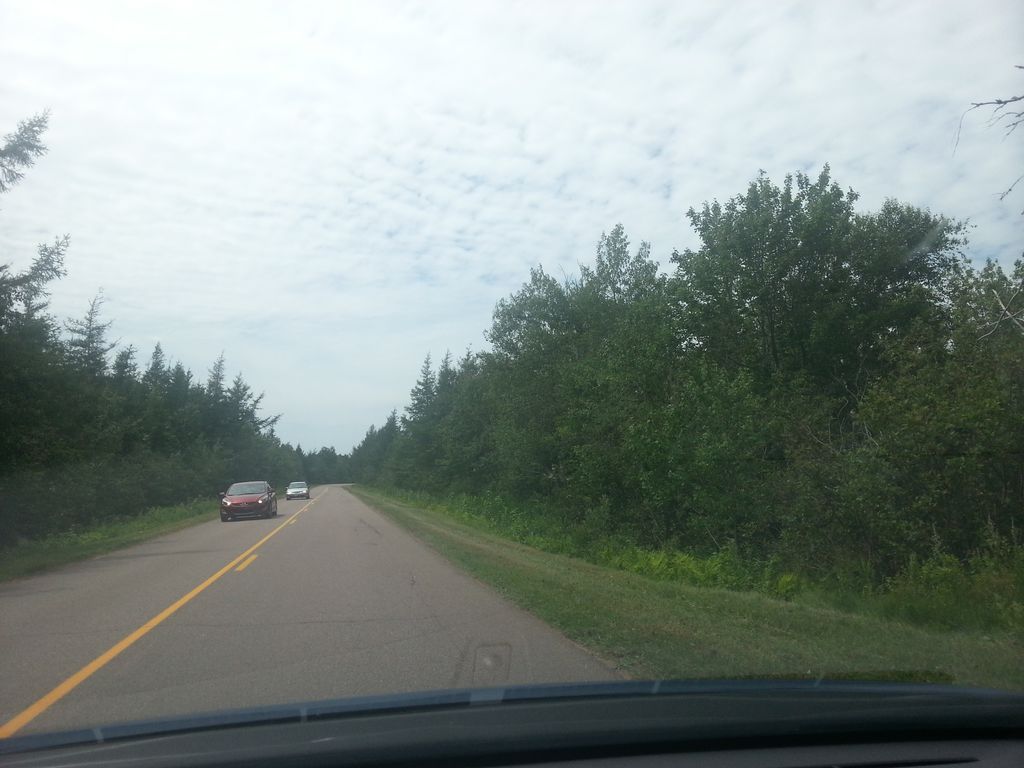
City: charlottetown